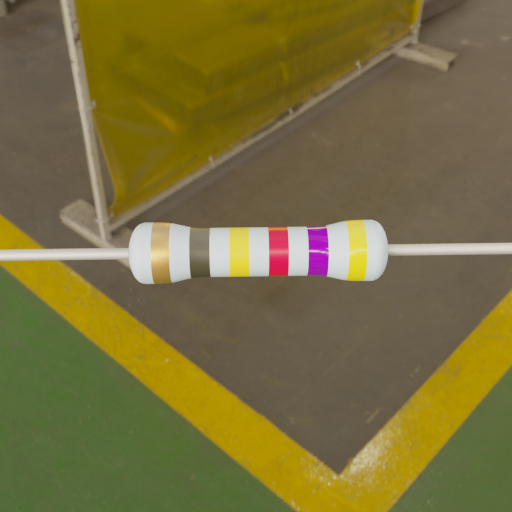
Resistor colour bands (in order): gold, black, yellow, red, violet, yellow